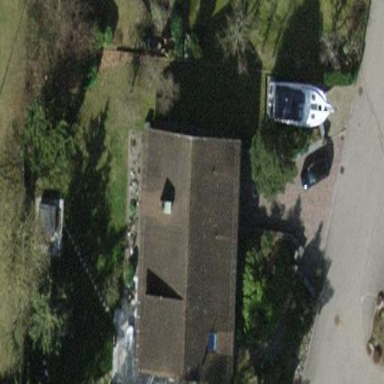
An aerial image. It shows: Detached building with gabled roof.